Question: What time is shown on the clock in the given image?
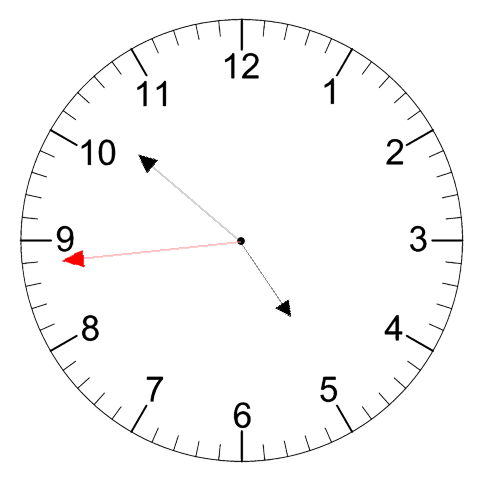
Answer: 04:51:44